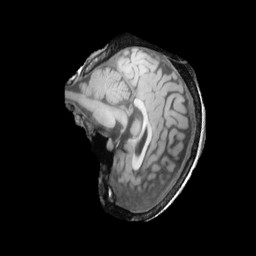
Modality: T1w
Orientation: sagittal
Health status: ill
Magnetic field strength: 3 T